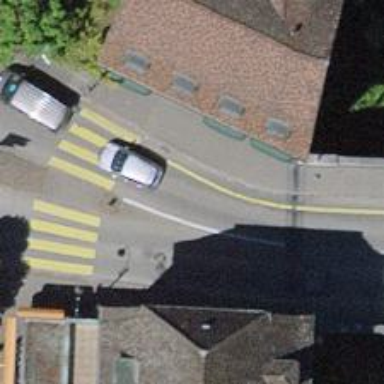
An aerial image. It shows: Secondary road with asphalt surface.